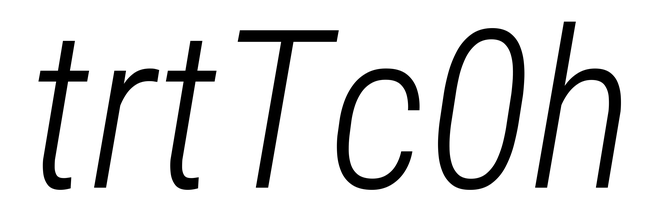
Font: Roboto-Italic_Condensed_Light_Italic